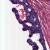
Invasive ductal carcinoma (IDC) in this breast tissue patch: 0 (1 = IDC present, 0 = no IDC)